Field crop: maize
Growth stage: 2
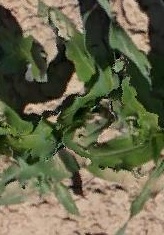
Species: maize